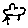
Label: bird